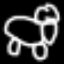
Label: frog